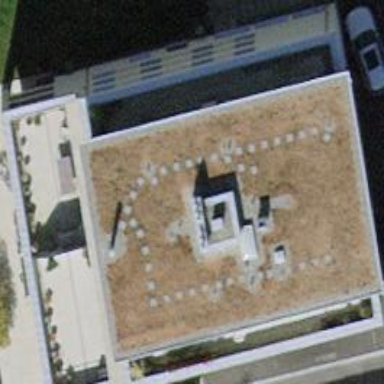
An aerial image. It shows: Commercial building.